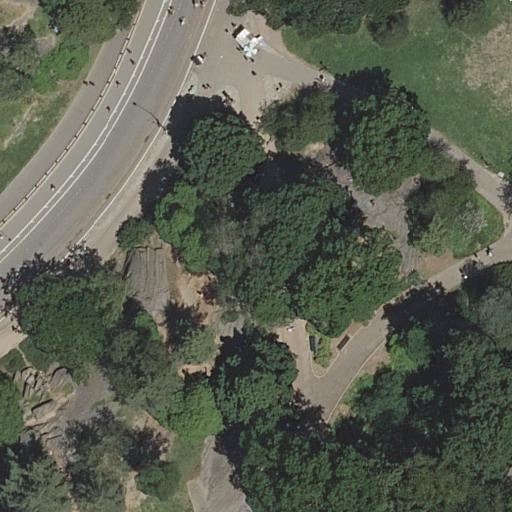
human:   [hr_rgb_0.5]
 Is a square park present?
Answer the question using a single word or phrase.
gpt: no

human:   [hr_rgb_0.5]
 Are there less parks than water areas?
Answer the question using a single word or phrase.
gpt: no

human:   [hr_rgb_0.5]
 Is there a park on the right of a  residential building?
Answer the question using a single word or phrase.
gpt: no

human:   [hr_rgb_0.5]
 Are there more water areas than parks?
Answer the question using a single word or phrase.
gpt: no

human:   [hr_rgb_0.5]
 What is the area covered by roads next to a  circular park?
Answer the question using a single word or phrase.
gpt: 0m2

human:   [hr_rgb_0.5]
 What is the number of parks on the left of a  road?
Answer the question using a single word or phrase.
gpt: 1

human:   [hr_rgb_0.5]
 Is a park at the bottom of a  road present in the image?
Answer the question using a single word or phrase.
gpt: no

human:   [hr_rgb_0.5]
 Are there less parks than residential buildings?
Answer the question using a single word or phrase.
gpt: no

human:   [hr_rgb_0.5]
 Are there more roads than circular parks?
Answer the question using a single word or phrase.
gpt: yes

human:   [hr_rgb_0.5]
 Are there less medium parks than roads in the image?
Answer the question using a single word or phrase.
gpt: yes

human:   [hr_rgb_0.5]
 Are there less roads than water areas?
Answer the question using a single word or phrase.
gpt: no

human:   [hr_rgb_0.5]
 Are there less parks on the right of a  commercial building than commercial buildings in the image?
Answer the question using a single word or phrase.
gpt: no

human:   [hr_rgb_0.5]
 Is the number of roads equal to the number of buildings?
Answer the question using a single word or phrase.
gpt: no

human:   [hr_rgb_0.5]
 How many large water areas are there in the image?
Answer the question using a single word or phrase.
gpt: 0

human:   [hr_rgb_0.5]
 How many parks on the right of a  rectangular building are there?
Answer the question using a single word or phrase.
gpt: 0

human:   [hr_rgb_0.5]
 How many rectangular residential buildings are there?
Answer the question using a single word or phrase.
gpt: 0

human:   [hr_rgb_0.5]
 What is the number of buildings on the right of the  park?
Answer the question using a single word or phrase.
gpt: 0

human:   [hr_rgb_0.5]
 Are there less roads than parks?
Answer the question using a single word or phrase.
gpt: no

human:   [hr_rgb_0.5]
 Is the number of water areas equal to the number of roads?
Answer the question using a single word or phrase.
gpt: no

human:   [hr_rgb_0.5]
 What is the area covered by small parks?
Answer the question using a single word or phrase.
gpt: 0m2

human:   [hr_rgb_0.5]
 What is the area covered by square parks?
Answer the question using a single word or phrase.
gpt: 0m2

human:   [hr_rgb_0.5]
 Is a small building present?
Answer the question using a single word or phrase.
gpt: no

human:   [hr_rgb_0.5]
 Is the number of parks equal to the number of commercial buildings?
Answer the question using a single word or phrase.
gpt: no

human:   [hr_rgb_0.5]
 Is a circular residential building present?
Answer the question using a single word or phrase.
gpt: no

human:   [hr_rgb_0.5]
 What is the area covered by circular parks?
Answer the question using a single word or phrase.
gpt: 0m2

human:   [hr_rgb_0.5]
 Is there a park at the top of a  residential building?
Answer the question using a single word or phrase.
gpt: no

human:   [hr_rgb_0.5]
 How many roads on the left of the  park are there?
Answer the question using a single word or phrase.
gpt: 0

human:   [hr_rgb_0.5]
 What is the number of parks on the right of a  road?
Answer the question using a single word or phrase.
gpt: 0

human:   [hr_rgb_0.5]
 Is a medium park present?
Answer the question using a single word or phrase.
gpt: no

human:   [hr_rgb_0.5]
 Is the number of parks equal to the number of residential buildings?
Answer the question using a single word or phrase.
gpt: no

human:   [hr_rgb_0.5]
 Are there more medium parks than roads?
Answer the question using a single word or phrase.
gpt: no

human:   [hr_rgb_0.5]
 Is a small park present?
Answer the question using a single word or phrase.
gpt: no

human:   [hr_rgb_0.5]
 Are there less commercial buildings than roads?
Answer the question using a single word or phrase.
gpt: yes

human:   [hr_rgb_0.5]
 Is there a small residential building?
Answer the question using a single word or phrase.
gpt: no

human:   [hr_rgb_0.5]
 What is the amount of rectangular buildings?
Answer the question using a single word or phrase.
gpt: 0

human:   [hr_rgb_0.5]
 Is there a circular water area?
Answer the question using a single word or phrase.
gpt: no